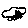
Label: car